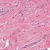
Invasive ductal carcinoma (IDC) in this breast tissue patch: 0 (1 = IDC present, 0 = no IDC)